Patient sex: M
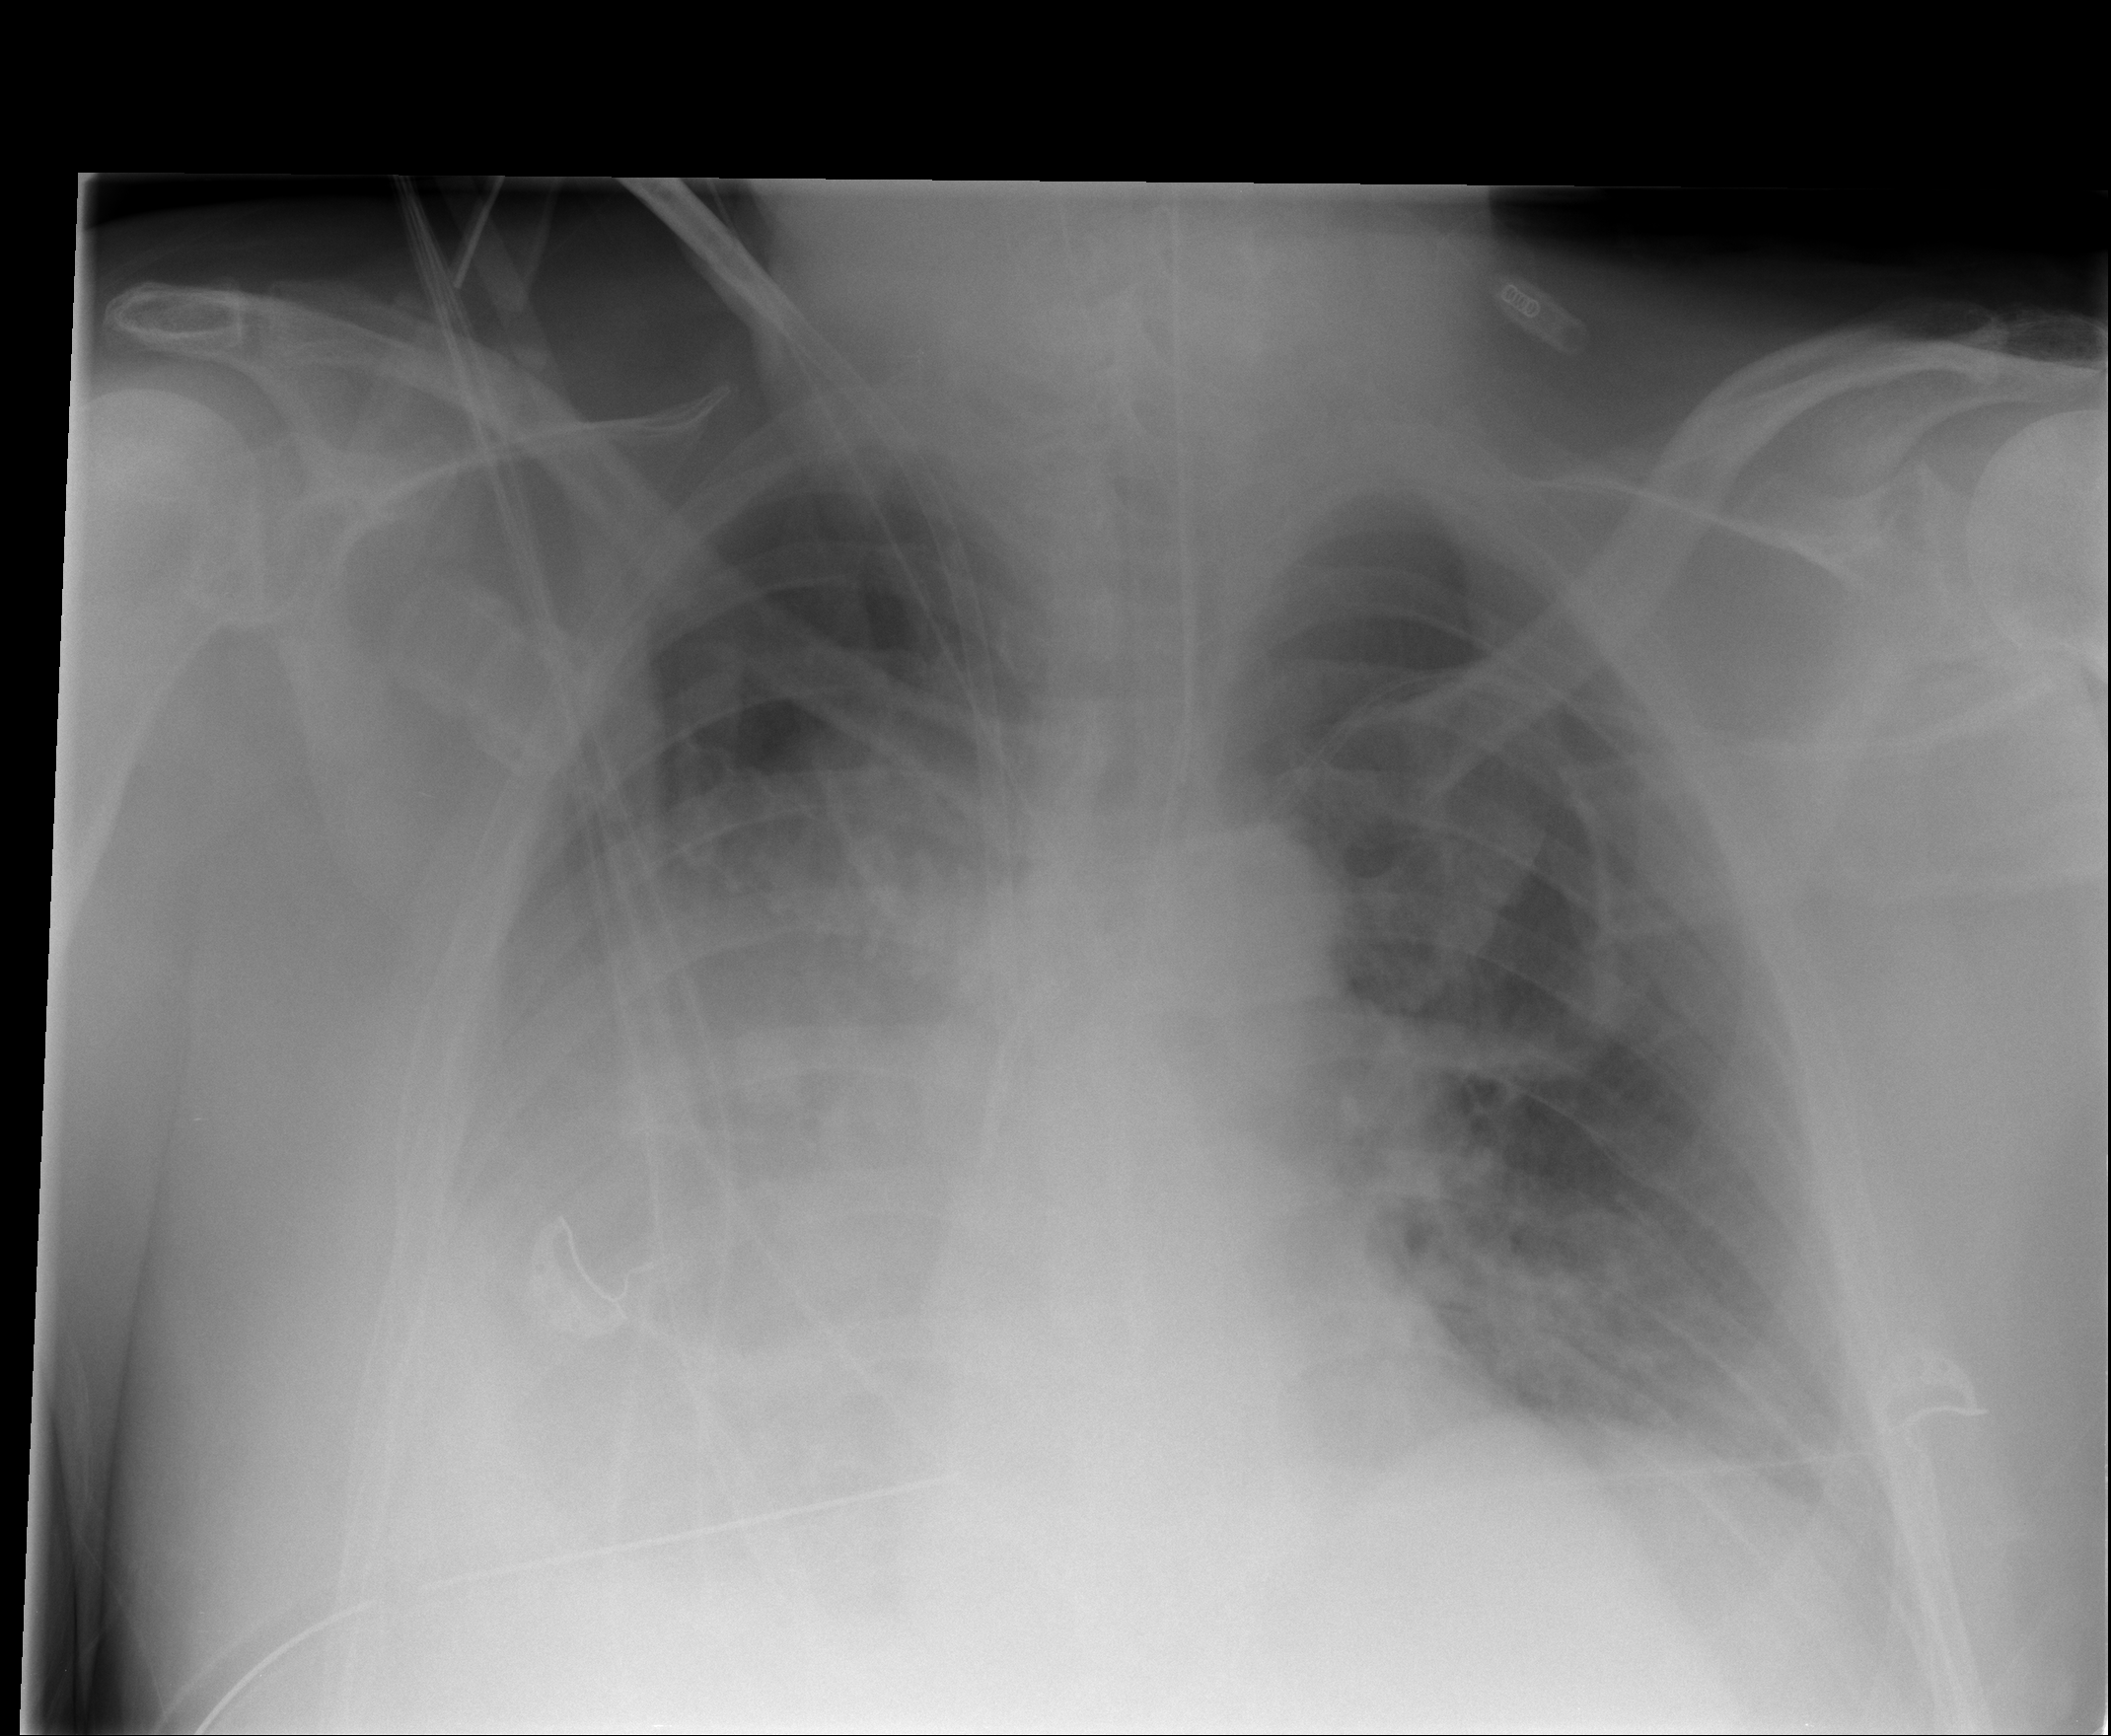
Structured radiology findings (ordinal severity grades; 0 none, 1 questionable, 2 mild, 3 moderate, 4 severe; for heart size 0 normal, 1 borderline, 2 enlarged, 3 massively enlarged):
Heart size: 0
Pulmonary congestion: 0
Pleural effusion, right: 3
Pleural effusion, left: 1
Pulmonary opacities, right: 0
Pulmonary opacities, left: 0
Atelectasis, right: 3
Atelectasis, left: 2